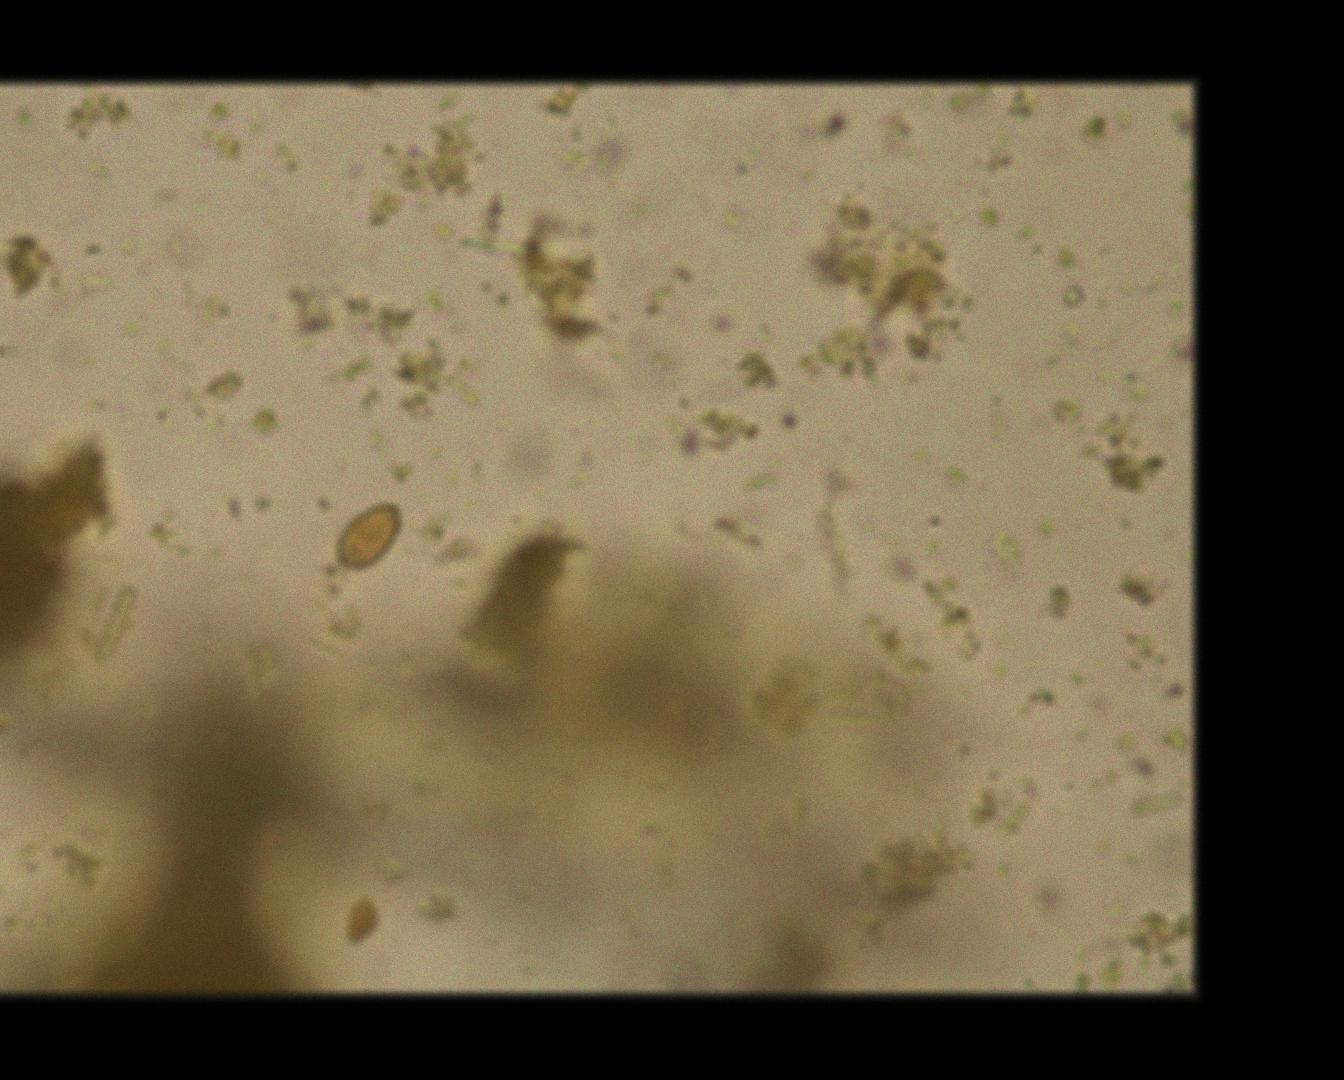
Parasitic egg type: Opisthorchis viverrine